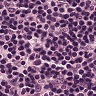
Metastatic tissue present: no